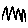
Label: zigzag